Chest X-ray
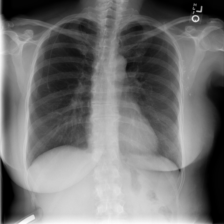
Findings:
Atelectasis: negative
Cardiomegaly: negative
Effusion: negative
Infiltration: negative
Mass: negative
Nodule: negative
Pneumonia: negative
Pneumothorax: negative
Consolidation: negative
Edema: negative
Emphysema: negative
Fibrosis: negative
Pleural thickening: negative
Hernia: negative